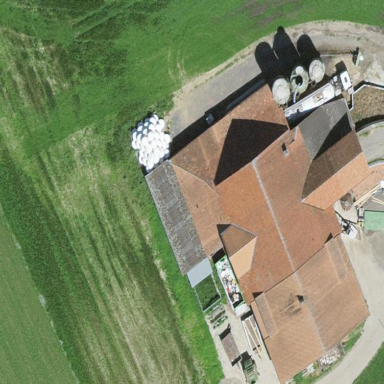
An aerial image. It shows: Farm building.